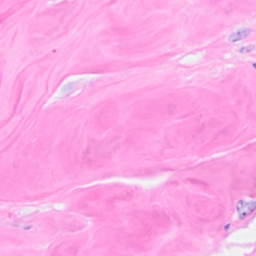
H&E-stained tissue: Breast